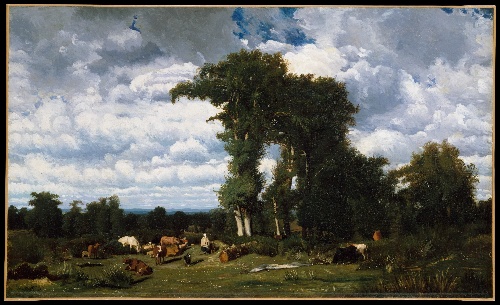
Title: Landscape with Cattle at Limousin
Artist: Jules Dupré
Artist bio: French, Nantes 1811–1889 L'Isle-Adam
Date: 1837
Object type: Painting
Classification: Paintings
Medium: Oil on canvas
Dimensions: 31 x 51 1/2 in. (78.7 x 130.8 cm)
Department: Robert Lehman Collection
Credit line: Robert Lehman Collection, 1975
Accession year: 1975
Repository: Metropolitan Museum of Art, New York, NY
Tags: Landscapes|Cows